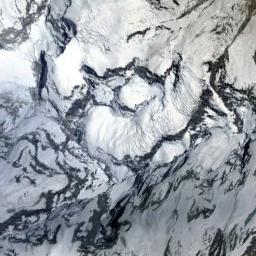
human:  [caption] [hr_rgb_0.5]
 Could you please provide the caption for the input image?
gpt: A snow-covered mountain covered in large areas .

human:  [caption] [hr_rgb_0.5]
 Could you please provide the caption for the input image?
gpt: There is a lot of snow on the snowberg .

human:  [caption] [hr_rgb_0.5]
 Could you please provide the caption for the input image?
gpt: The snow berg is consist of bare land and white snow .

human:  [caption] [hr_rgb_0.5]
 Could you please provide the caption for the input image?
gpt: The snowberg is covered with glaciers .

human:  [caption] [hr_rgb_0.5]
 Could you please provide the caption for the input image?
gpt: There are full of snow on the snowberg .